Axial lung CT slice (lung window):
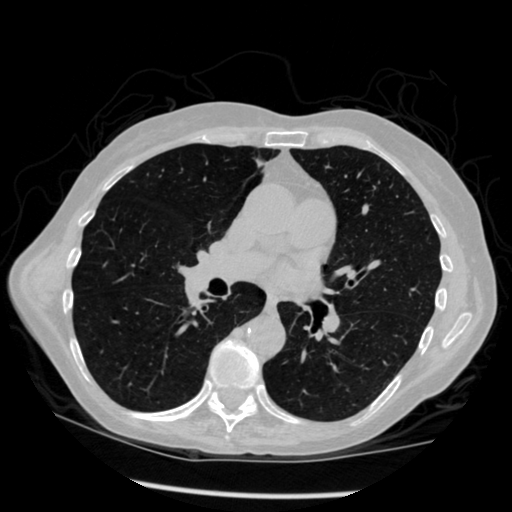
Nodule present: no